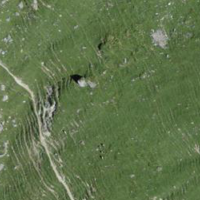
EUNIS habitat code: 26
Species observed at this site:
Carduelis citrinella
Oenanthe oenanthe
Linaria cannabina
Anthus spinoletta
Pica pica
Phoenicurus ochruros
Pyrrhocorax graculus
Falco tinnunculus